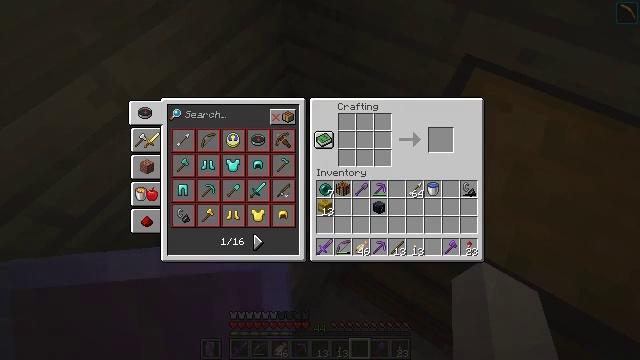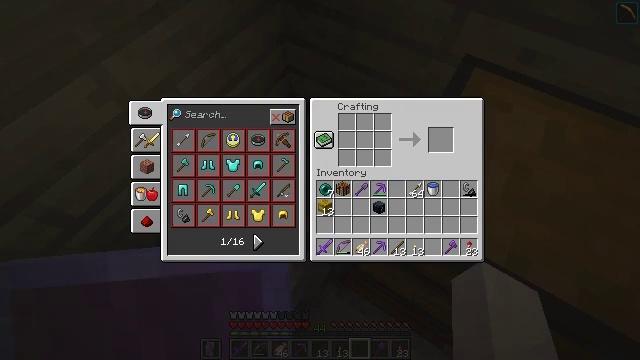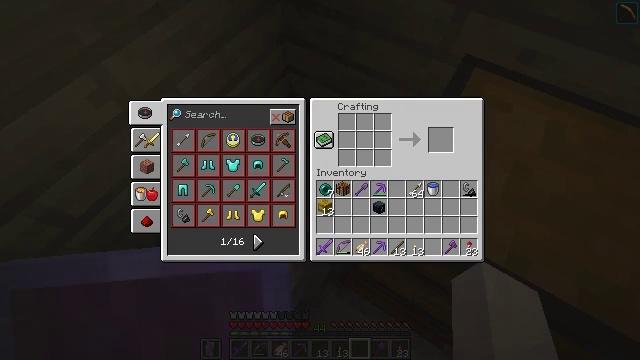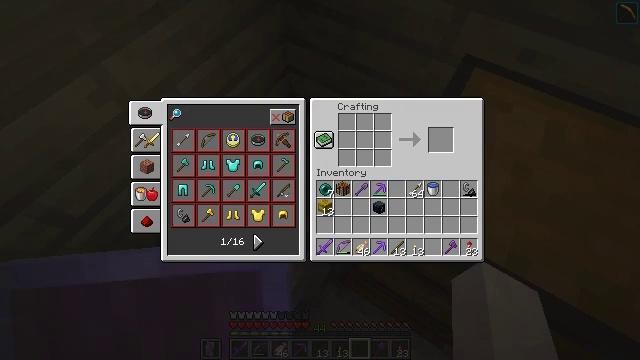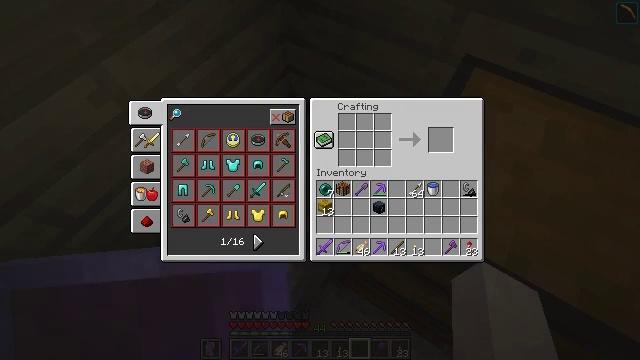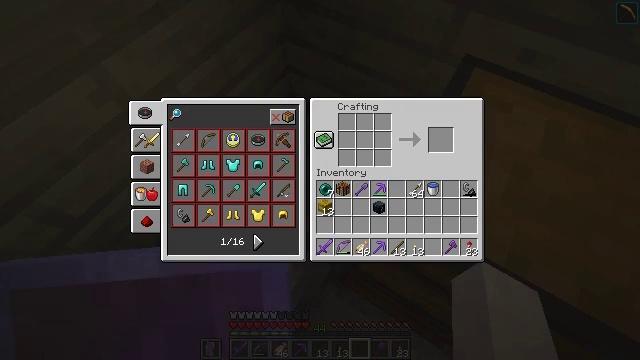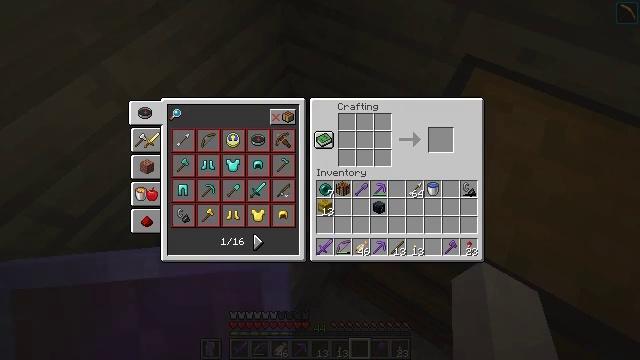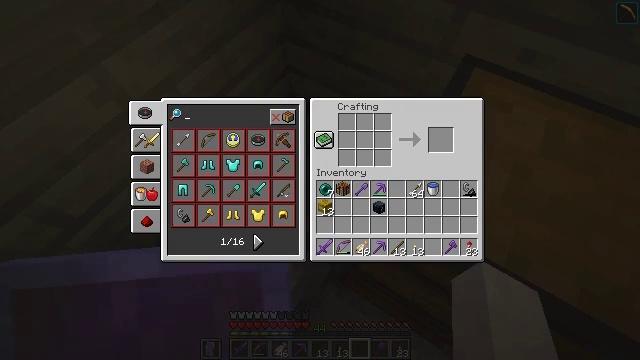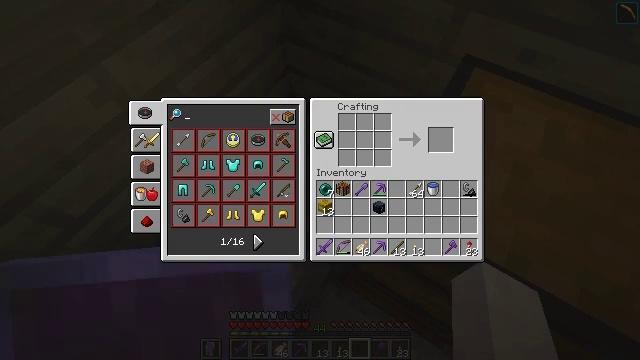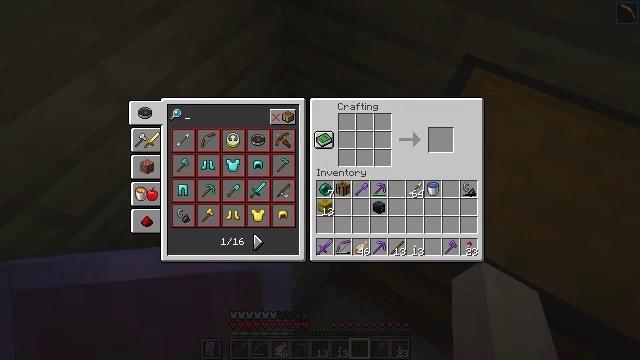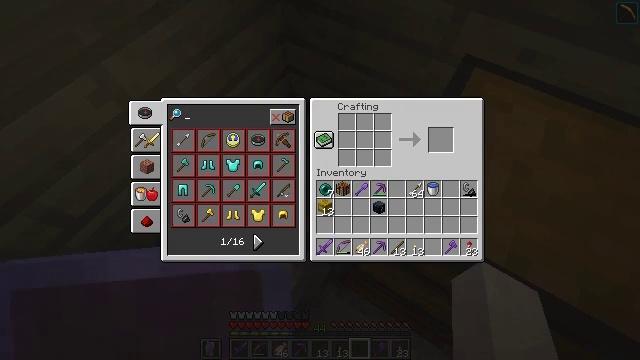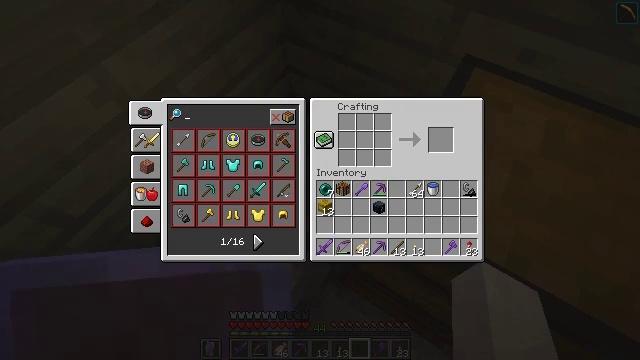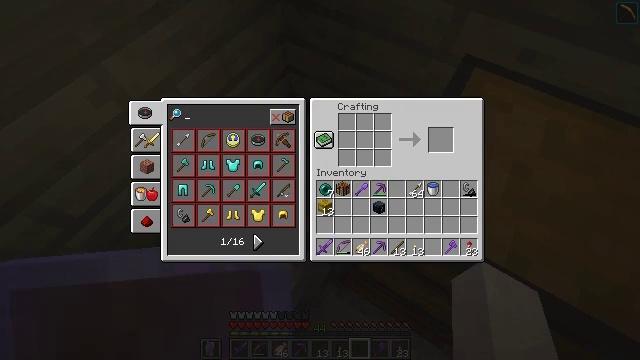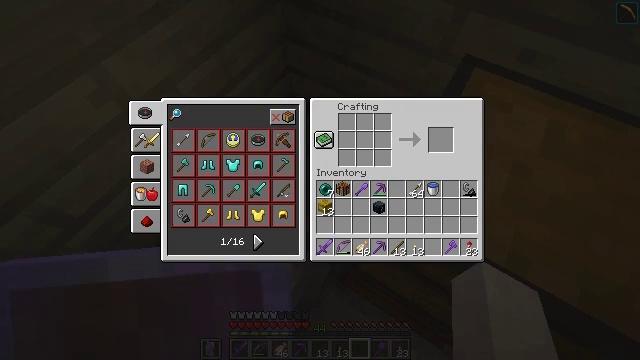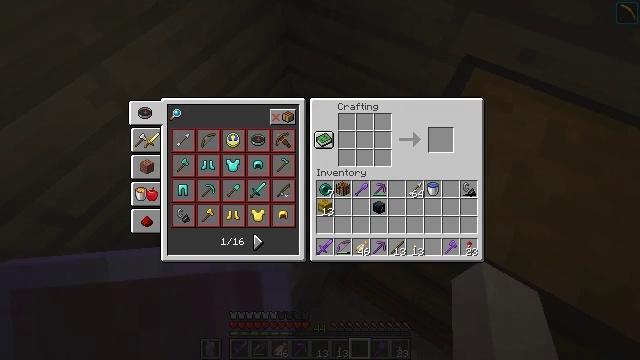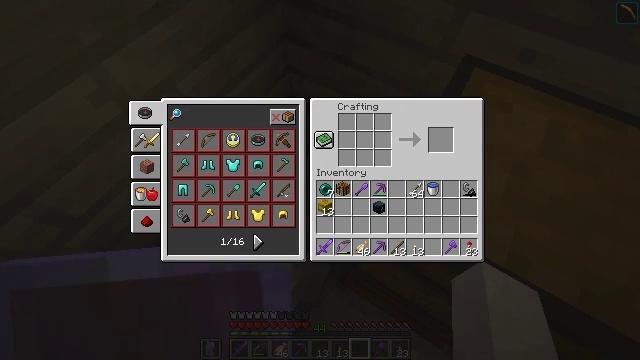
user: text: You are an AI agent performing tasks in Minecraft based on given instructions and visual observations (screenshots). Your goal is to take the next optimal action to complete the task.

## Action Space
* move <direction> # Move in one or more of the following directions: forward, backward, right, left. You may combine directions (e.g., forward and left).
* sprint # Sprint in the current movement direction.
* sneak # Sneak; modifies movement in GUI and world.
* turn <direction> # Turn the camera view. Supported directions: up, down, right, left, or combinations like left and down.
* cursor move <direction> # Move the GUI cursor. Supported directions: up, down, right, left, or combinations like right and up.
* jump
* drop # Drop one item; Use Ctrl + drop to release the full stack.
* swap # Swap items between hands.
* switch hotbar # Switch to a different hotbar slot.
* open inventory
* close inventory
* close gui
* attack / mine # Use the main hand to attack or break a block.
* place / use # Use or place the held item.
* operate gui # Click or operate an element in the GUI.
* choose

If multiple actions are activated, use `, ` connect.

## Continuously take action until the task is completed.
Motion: motion action
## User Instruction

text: craft item soul torch
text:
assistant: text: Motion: no_op
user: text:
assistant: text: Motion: no_op
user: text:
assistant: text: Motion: attack / mine
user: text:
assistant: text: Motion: attack / mine
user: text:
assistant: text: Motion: attack / mine
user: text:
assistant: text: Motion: no_op
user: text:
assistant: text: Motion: no_op
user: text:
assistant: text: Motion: no_op
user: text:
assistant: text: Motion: no_op
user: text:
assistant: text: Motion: no_op
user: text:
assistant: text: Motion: no_op
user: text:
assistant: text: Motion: no_op
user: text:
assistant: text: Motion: no_op
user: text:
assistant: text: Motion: no_op
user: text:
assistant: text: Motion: no_op
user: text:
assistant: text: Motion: no_op
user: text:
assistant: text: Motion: move back
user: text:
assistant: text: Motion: move back
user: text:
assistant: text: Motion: move back
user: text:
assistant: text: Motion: move back
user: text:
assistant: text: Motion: no_op
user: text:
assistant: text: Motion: no_op
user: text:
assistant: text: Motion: no_op
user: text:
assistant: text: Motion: no_op
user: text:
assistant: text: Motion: no_op
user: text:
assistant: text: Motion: no_op
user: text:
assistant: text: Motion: no_op
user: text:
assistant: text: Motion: no_op
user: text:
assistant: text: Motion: no_op
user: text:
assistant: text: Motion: no_op